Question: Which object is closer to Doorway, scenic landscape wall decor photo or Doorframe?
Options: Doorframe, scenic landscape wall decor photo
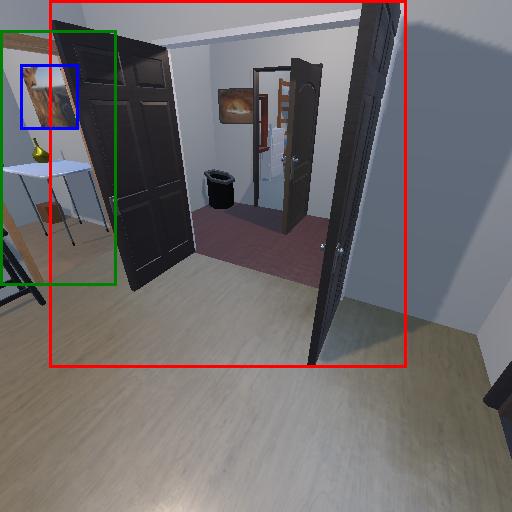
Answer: Doorframe